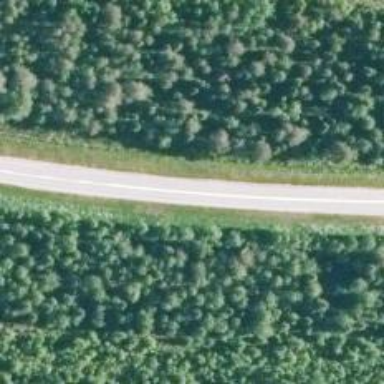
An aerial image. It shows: Asphalt road classified as primary highway.